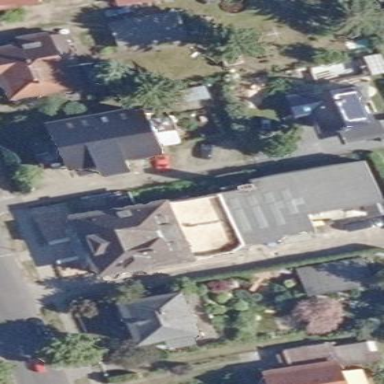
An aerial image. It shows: Fast food restaurant building.